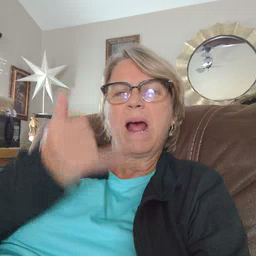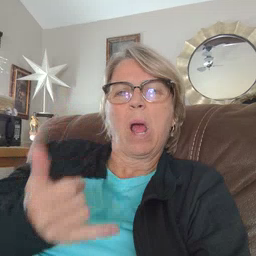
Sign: now